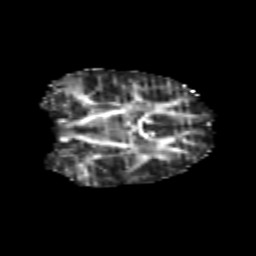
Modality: FA
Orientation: coronal
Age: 7
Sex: female
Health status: healthy